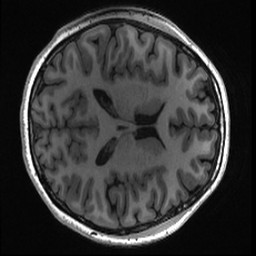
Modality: T1w
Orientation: axial